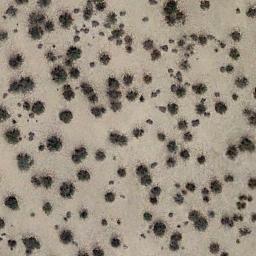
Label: chaparral